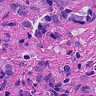
Metastatic tissue present: yes